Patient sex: F
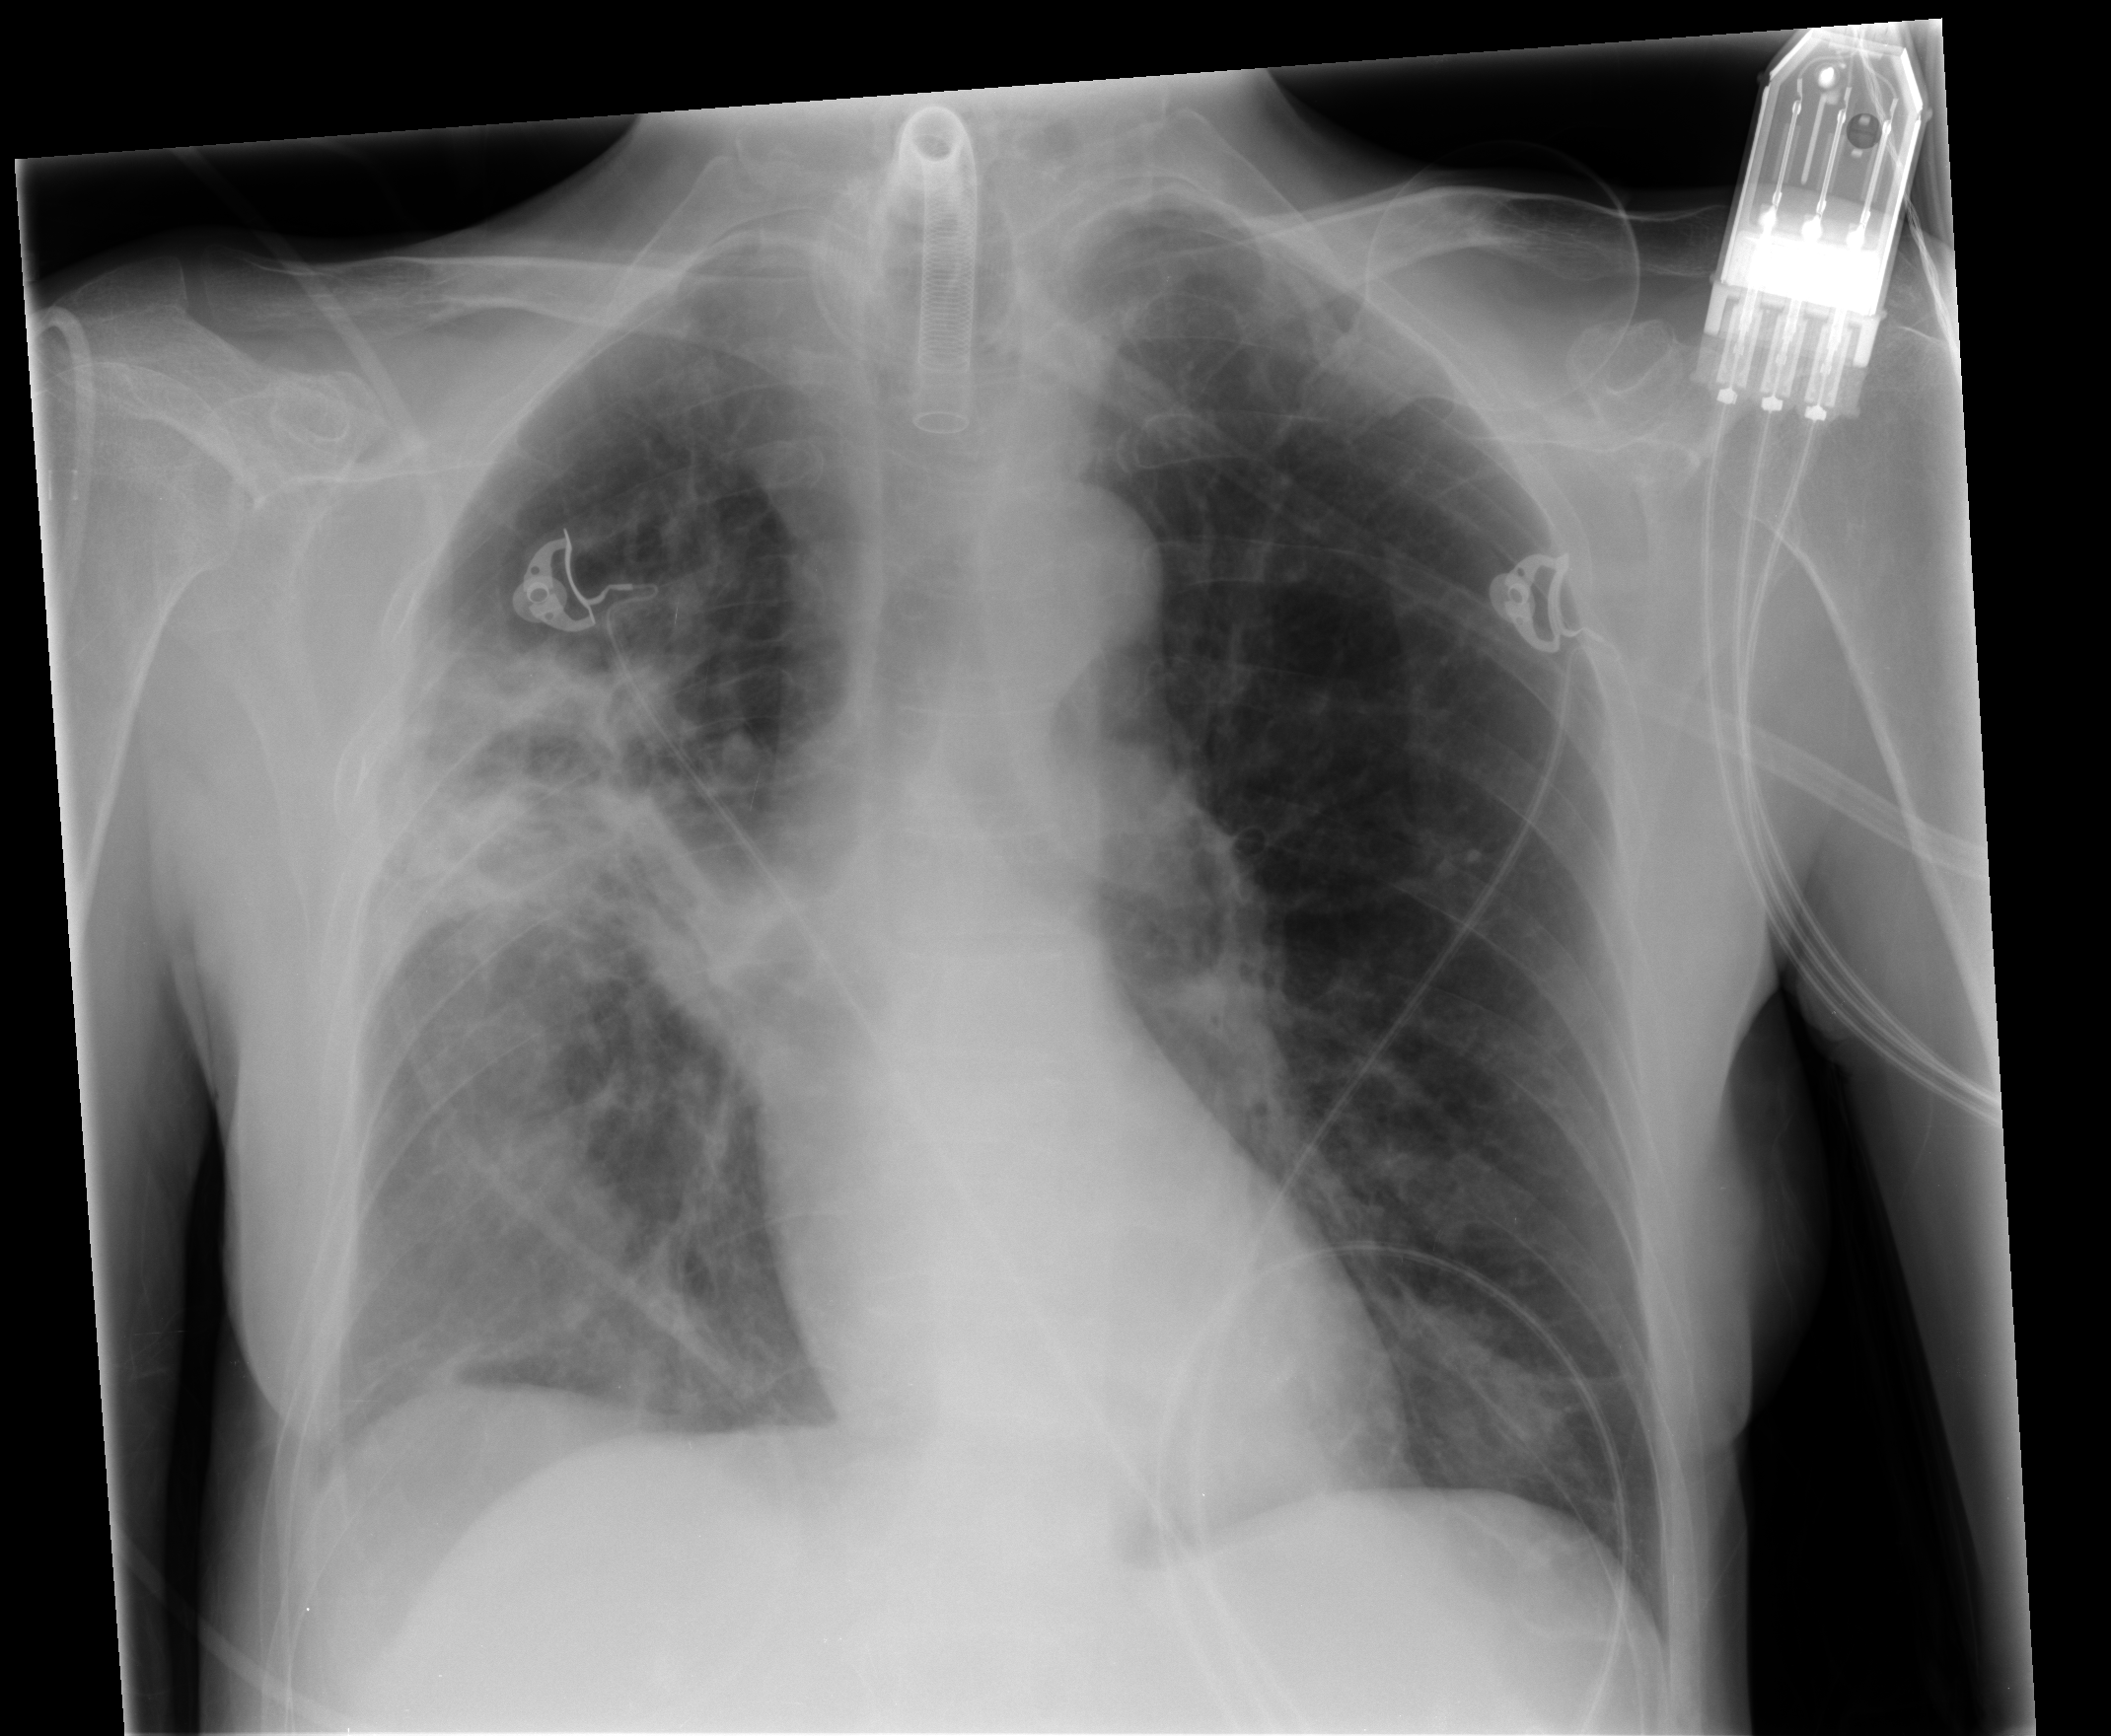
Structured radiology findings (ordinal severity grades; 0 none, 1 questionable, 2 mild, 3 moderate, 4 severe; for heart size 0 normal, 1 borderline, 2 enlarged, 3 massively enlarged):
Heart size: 0
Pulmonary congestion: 0
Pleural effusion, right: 0
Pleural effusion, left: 2
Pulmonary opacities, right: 3
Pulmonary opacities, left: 2
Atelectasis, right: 2
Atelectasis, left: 2